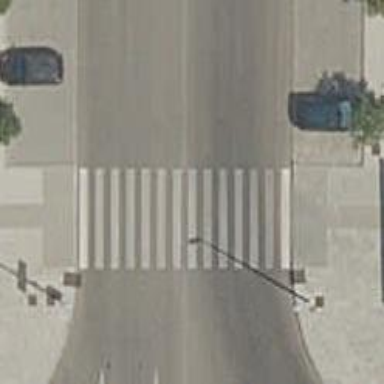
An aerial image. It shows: Uncontrolled road crossing.